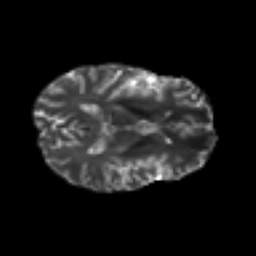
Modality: T2w
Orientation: axial
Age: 29
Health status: ill
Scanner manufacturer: philips
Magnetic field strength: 3 T
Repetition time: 9 s
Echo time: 0.127 s